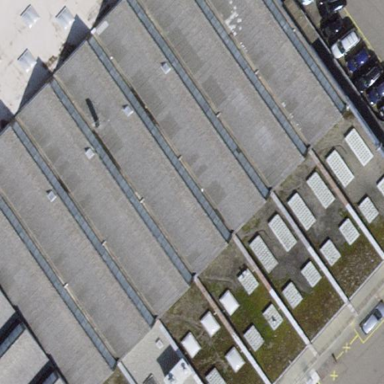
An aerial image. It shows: Industrial building.